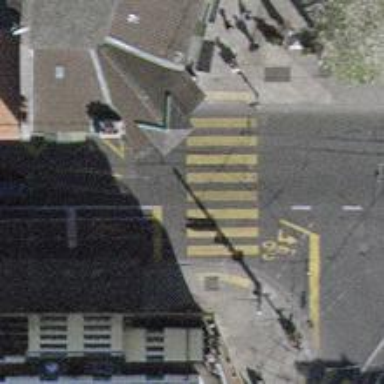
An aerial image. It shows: Road crossing with traffic signals.